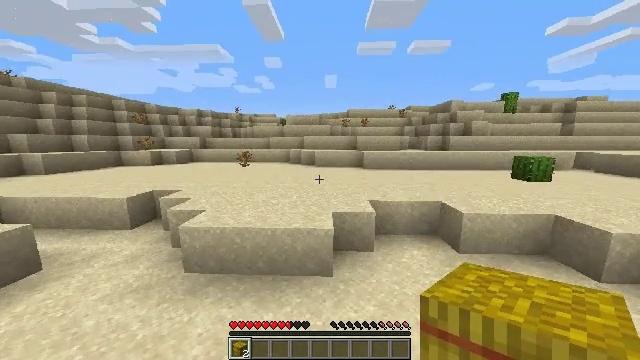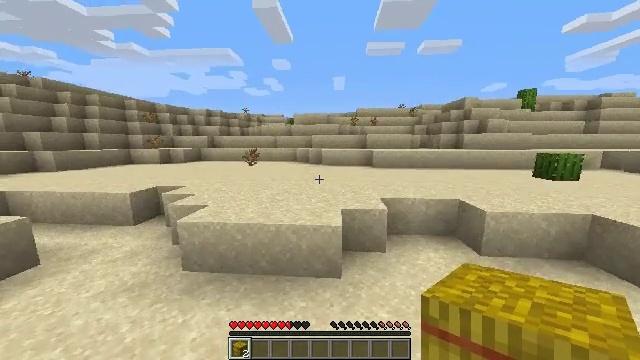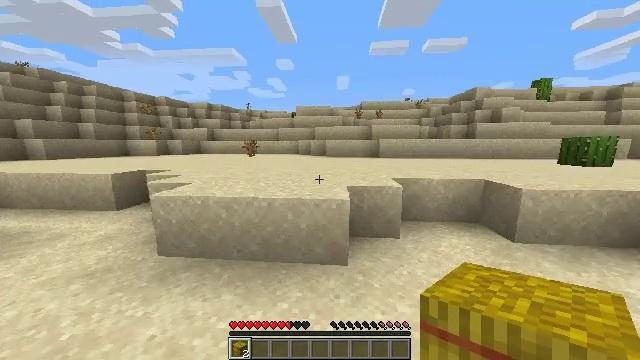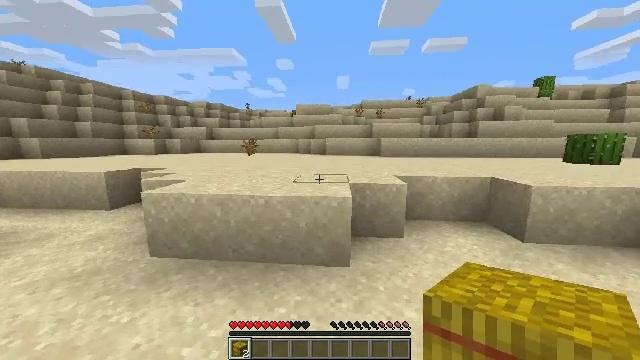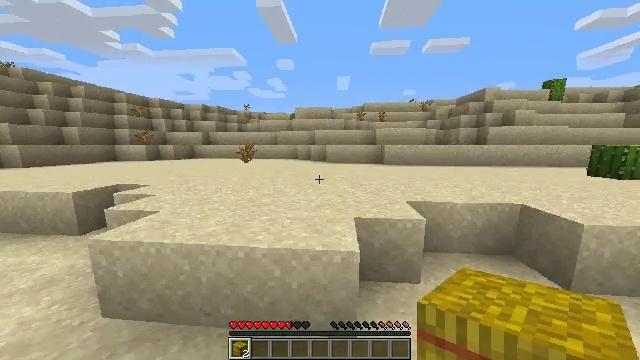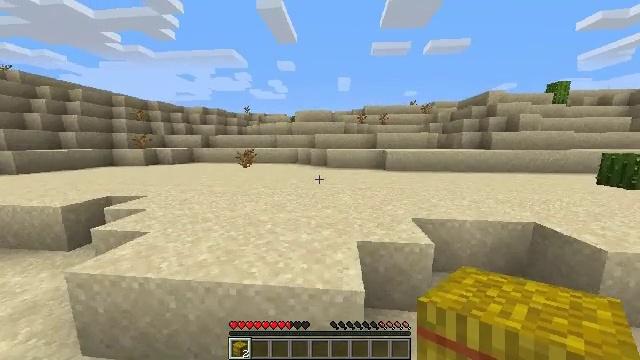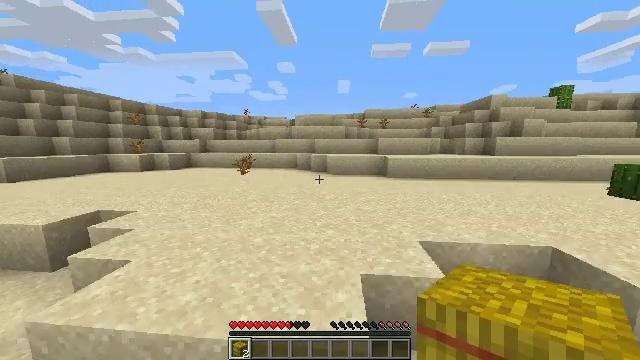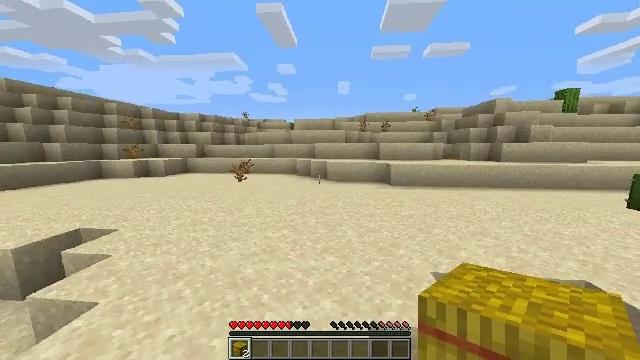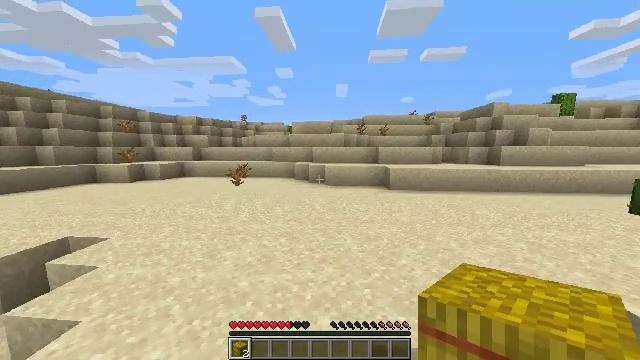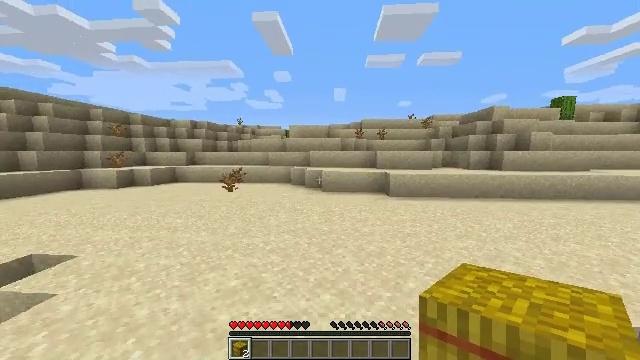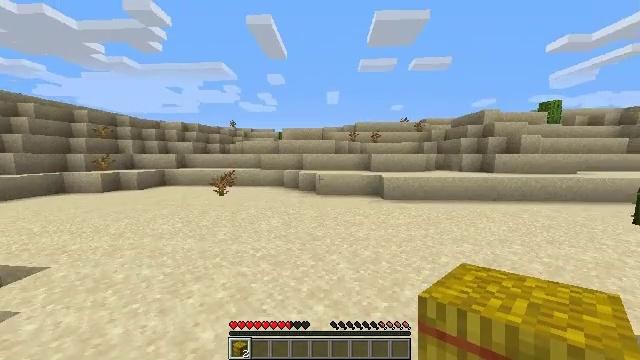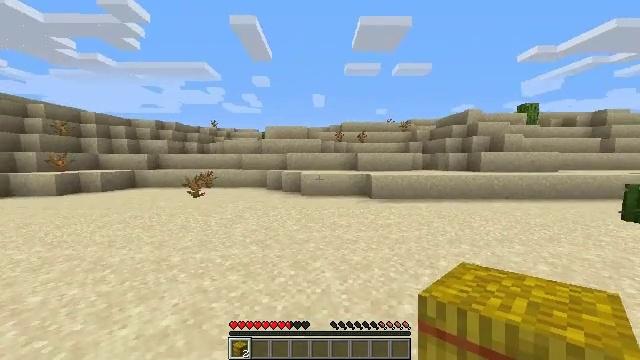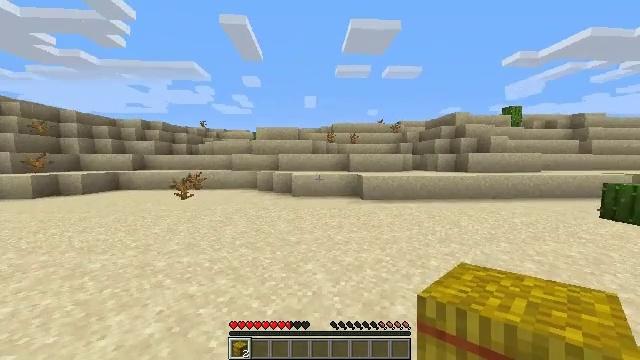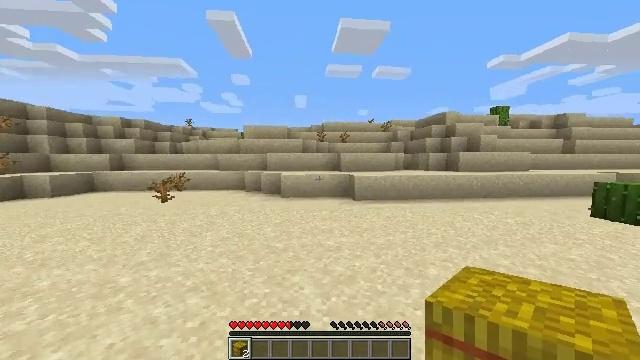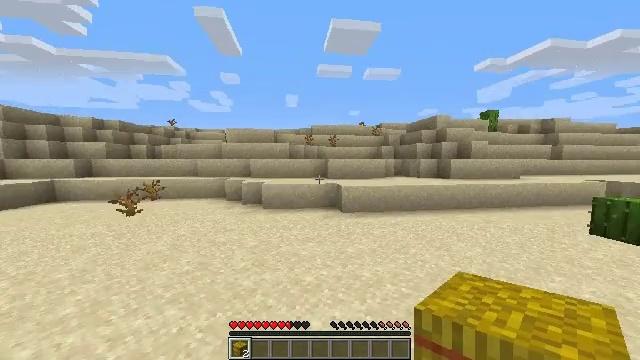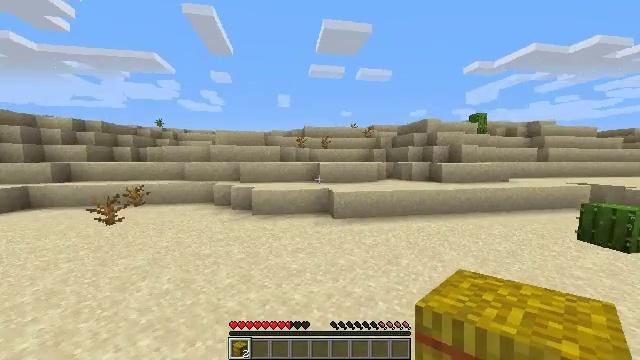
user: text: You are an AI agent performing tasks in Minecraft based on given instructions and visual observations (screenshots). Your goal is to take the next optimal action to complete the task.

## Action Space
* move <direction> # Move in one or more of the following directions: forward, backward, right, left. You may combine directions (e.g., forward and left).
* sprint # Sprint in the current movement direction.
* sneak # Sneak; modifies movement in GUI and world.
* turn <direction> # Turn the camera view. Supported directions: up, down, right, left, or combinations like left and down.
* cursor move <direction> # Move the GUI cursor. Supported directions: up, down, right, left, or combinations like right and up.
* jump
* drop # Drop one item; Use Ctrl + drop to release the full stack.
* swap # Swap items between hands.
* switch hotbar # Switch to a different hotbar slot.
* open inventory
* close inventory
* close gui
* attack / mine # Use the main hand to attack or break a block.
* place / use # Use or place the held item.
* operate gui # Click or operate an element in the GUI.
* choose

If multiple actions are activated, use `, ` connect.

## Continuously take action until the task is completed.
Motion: motion action
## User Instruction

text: Drop a hay block.
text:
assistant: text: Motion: move forward, sprint, turn left, jump
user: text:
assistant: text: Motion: move forward, sprint, jump
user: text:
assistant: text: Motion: move forward, sprint, jump
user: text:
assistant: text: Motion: move forward, sprint, jump
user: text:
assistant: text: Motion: move forward, sprint, jump
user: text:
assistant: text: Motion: move forward, sprint, jump
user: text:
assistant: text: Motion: move forward, sprint, jump
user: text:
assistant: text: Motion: move forward and move right, sprint, jump
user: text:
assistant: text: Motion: move forward and move right, sprint, jump
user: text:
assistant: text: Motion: move forward and move right, sprint, turn right, jump
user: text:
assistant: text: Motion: move forward and move right, sprint, turn right, jump
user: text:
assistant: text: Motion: move forward and move right, sprint, turn right, jump
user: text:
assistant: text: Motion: move forward and move right, sprint, turn right, jump
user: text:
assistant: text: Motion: move forward and move right, sprint, turn right, jump
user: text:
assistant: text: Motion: move forward and move right, sprint, turn right, jump
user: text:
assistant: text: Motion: move forward and move right, sprint, turn right, jump
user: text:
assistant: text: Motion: move forward, sprint, turn right, jump
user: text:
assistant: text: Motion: move forward, sprint, turn right, jump
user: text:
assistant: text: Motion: move forward, sprint, turn right, jump
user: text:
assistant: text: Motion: move forward, sprint, turn right, jump
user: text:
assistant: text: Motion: move forward, sprint, turn right, jump
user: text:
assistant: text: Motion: move forward, sprint, turn right, jump
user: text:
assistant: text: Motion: move forward, sprint
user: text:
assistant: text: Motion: move forward, sprint
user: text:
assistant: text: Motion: move forward, sprint
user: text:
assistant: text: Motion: move forward, sprint
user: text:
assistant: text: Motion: move forward, sprint
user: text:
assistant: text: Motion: move forward, sprint
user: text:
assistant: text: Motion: move forward, sprint, turn left
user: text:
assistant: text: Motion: move forward, sprint, turn left